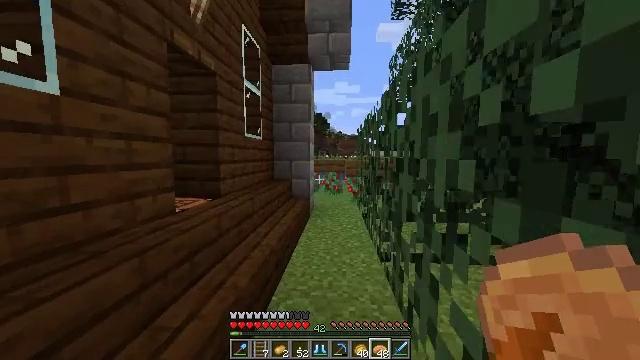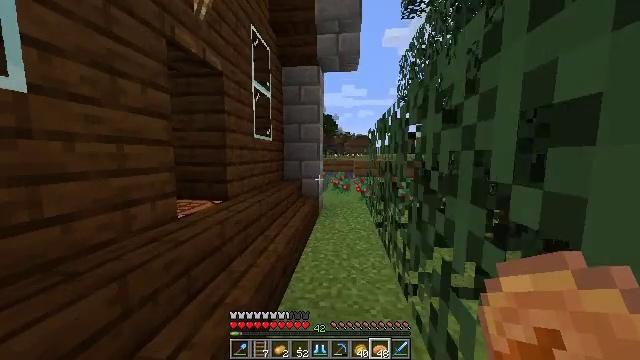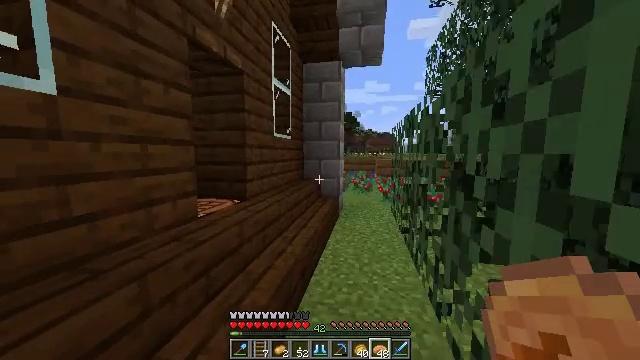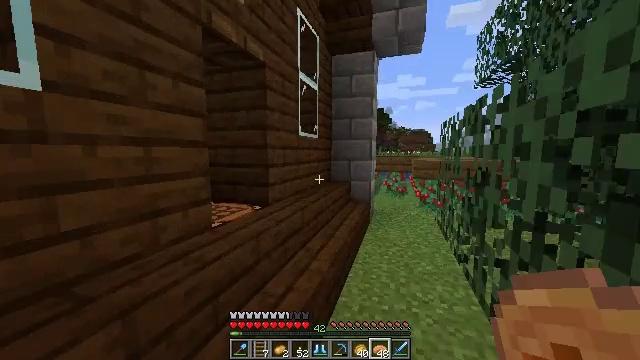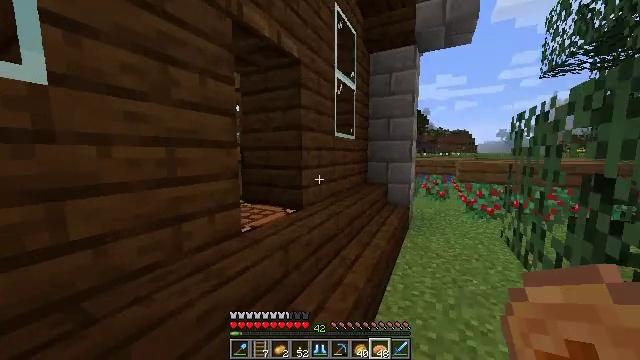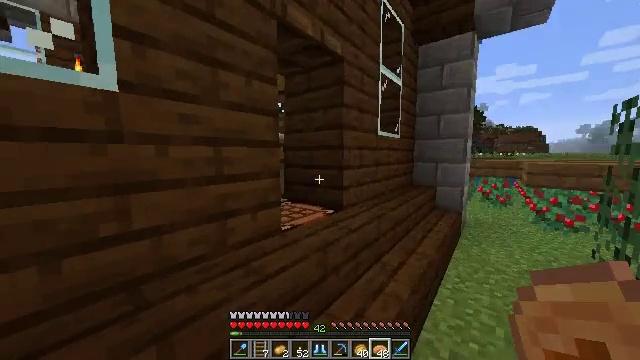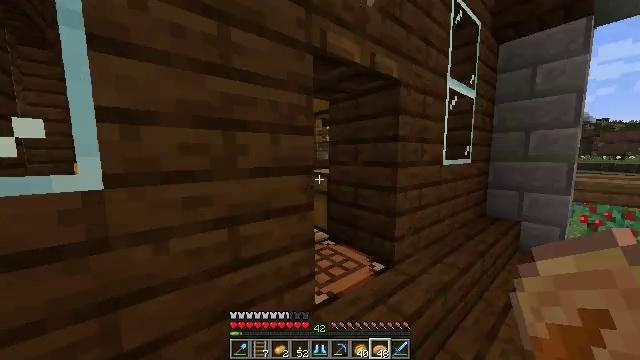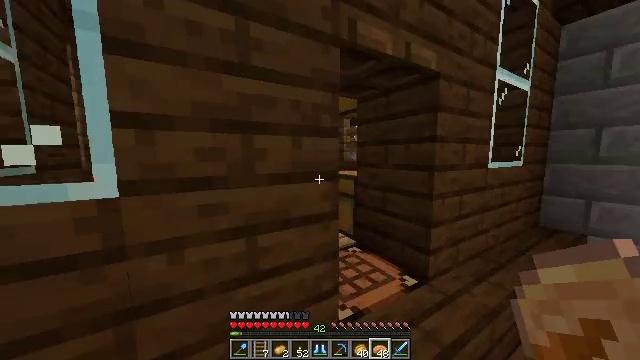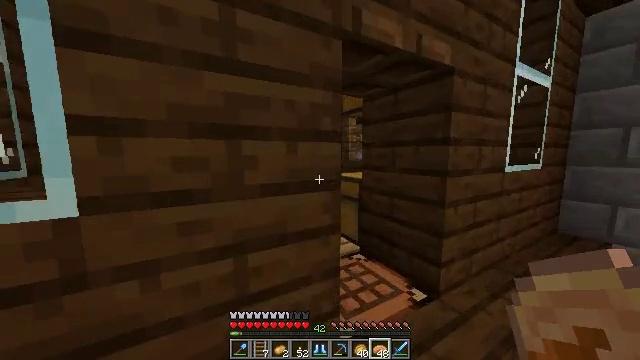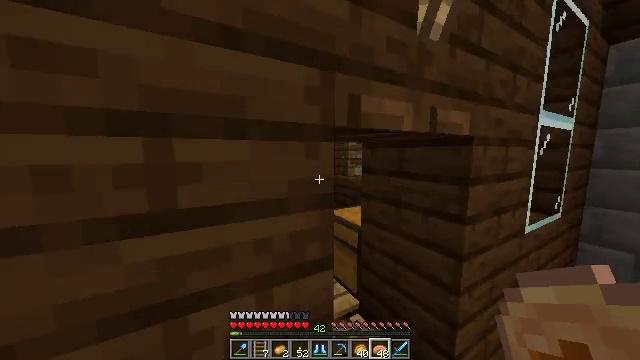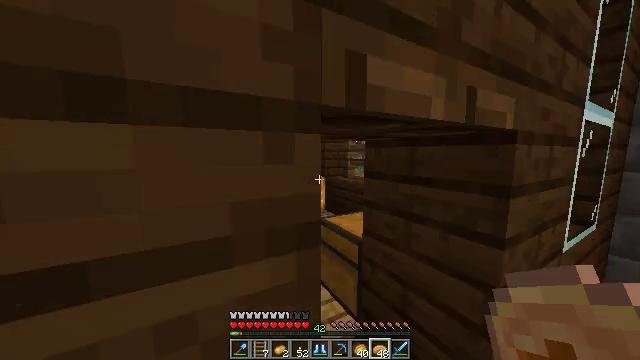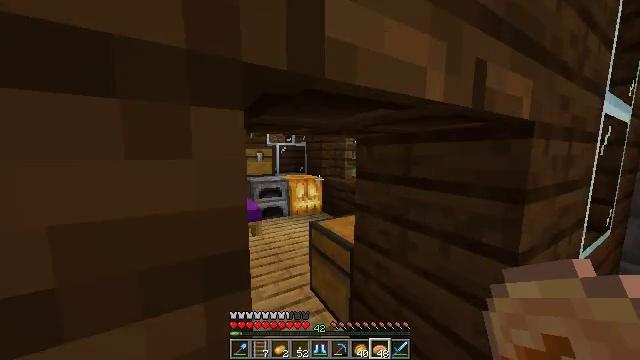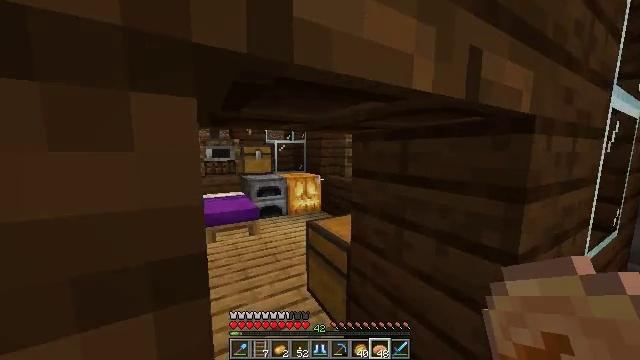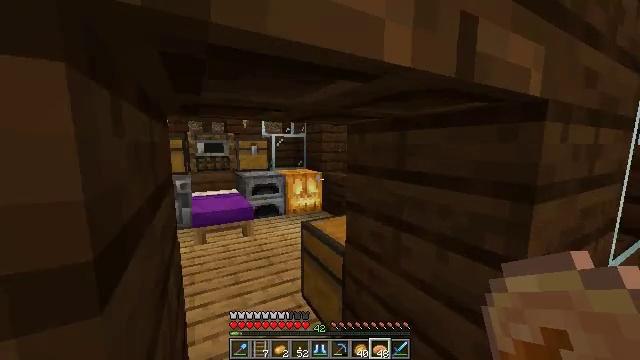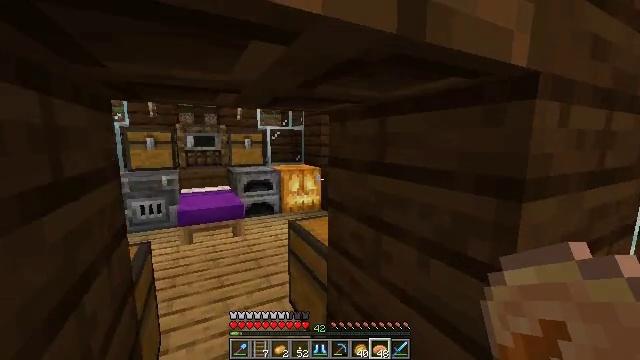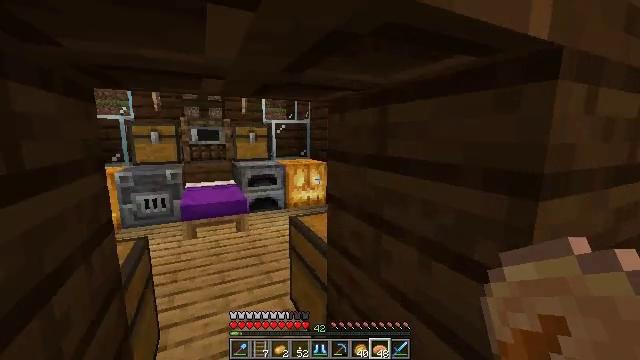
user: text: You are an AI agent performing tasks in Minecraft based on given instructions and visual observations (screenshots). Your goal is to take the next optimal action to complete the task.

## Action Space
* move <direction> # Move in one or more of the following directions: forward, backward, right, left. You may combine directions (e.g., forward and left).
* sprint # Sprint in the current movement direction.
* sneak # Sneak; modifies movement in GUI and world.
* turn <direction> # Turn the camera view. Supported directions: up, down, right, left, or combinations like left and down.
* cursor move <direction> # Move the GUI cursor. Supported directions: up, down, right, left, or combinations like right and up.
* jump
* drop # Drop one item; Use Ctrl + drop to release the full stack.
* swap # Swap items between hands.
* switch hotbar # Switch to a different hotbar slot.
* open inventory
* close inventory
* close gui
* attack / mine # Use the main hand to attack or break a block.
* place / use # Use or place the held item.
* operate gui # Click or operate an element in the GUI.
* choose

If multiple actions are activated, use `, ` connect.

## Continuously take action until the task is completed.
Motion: motion action
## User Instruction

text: Use the crafting table to make a cookie.
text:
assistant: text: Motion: move forward, sprint, turn left
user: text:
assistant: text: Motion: move forward, sprint, turn left
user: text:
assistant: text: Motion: move forward, sprint, turn left
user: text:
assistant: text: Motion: move forward, turn left
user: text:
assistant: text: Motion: move forward, turn left
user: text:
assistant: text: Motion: move forward, turn left
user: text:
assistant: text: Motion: move forward, turn left
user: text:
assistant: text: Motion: move forward, turn left
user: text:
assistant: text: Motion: move forward
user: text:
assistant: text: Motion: move forward, sprint
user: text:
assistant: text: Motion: move forward, sprint
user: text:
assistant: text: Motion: move forward, sprint
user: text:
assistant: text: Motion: move forward, sprint, turn left
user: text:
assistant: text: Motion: move forward, turn left
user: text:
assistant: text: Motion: move forward, turn left and down
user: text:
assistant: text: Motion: move forward, turn left
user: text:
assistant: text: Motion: move forward, sprint, turn left
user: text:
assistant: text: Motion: move forward, sprint, turn left
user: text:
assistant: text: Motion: move forward, sprint, turn left
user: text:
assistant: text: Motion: move forward, sprint, turn left
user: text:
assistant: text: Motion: move forward, turn left
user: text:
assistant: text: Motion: move forward
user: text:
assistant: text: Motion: move forward
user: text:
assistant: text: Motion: move forward
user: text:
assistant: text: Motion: move forward
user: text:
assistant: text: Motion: move forward
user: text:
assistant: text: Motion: move forward
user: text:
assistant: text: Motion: move forward
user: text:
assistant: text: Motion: move forward, turn right
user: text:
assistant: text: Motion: turn right